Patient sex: M
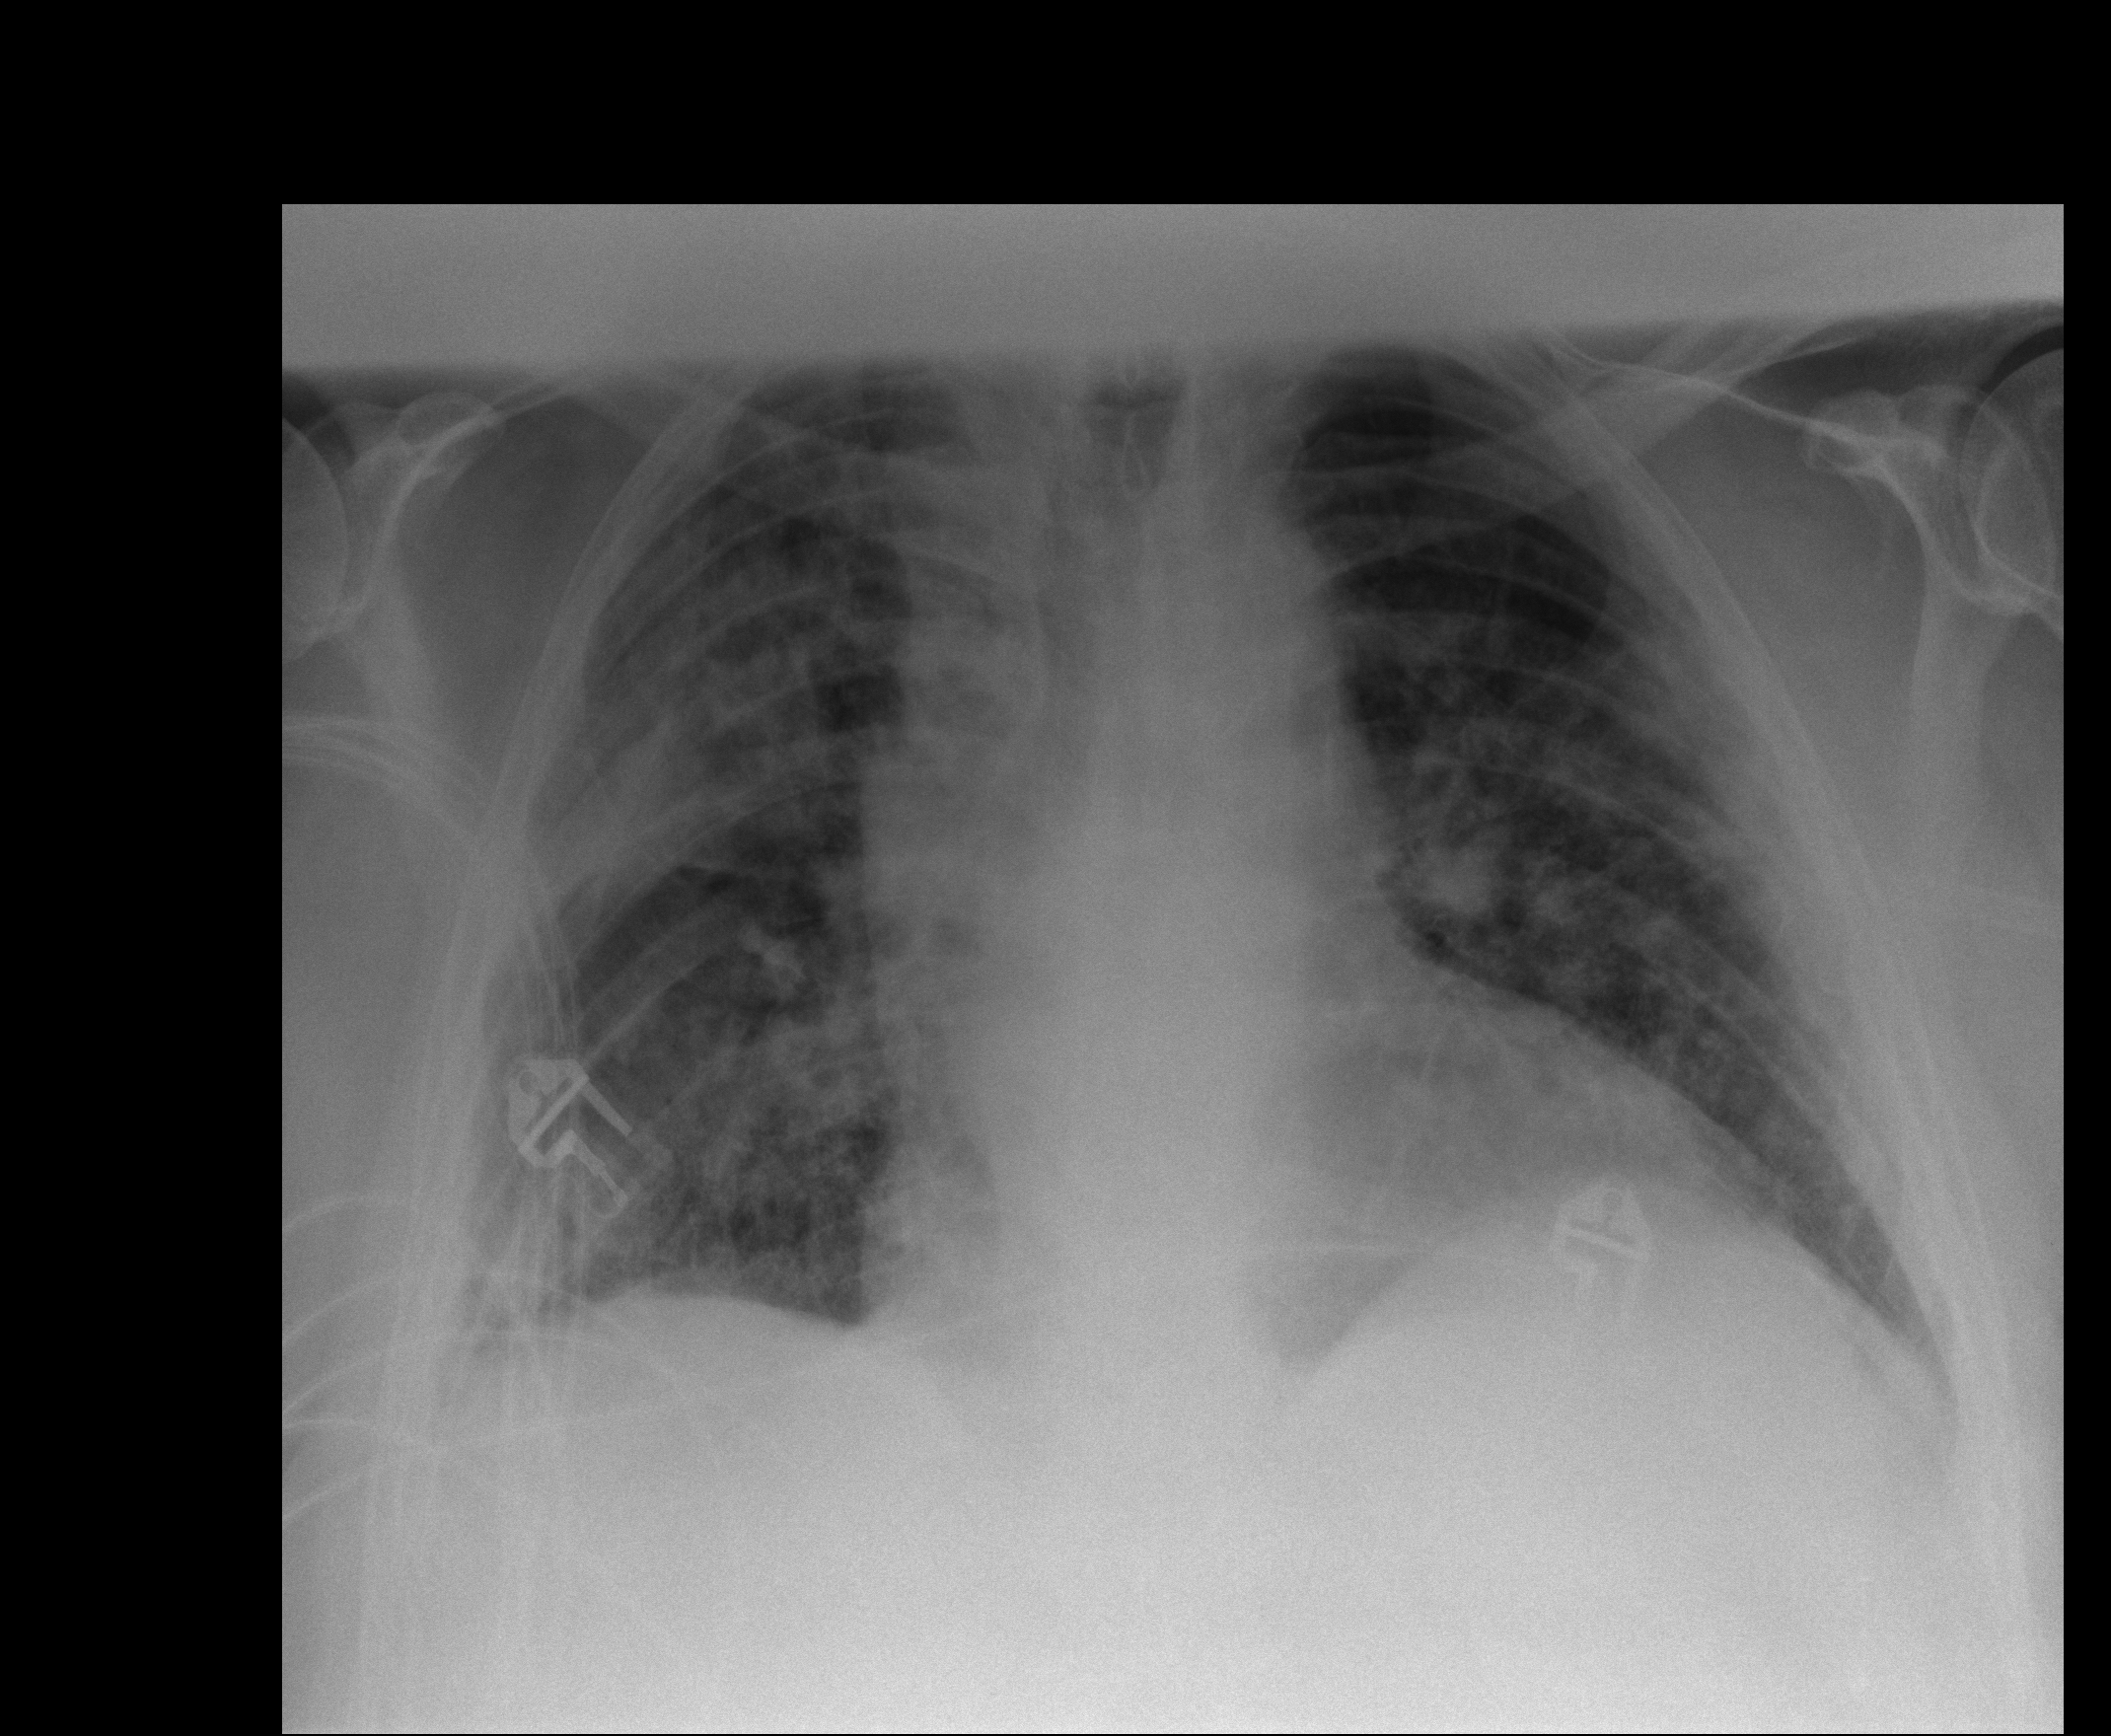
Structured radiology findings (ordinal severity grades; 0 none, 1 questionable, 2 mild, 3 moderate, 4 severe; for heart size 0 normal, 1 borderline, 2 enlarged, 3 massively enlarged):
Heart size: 2
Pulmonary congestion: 2
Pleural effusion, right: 0
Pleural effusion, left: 0
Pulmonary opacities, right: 3
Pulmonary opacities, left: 3
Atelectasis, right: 2
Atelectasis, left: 2